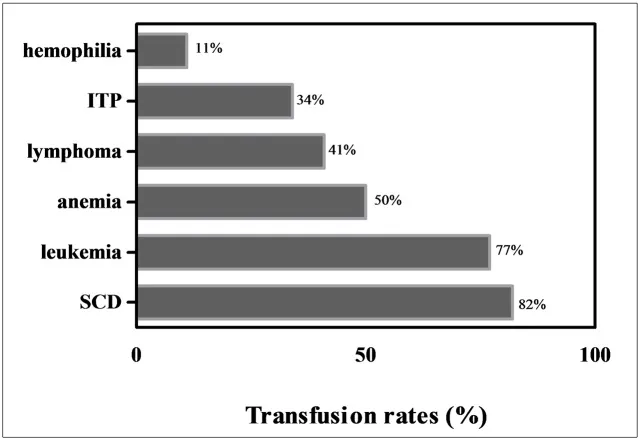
Frequency of blood transfusions of study subjects according to their hematological disease. ITP: idiopathic thrombocytopenic purpura; SCD: sickle cell disease.
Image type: chart (chart)